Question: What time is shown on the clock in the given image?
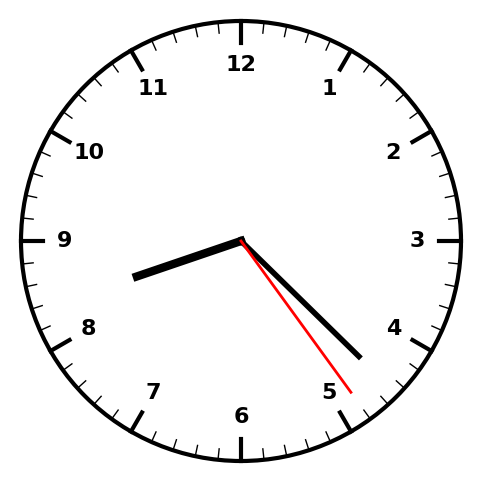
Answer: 08:22:24